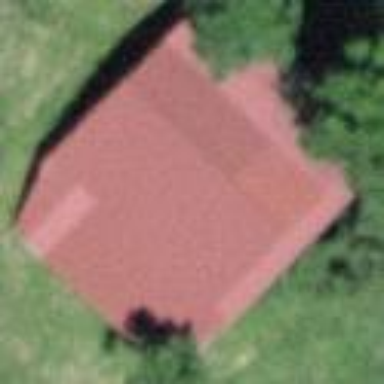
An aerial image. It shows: Barn.